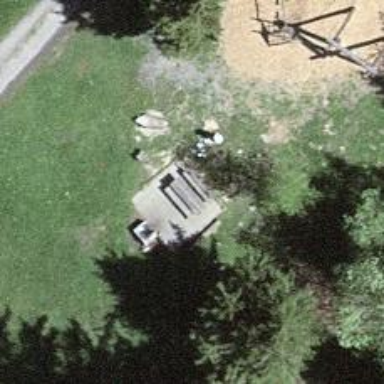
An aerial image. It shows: Picnic table located in leisure land area.